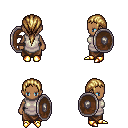
a pixel art fantasy rpg character, female body template, human, dark skin, white tunic, robe skirt, blonde ponytail hairstyle, bracelets, gold boots, shield, four views (front, back, left, right), 2x2 character sprite sheet, small pixel art, hard edges, no anti-aliasing